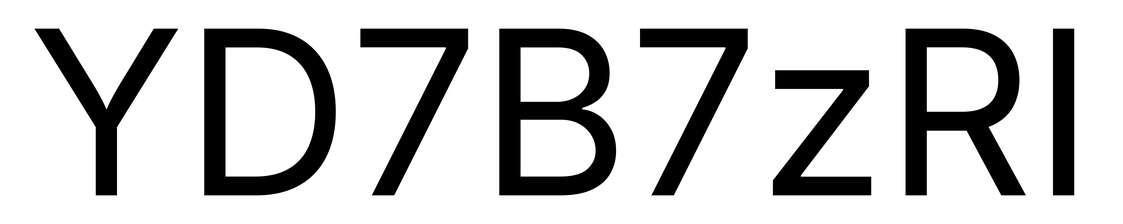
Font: Inter_Regular